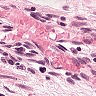
Metastatic tissue present: no